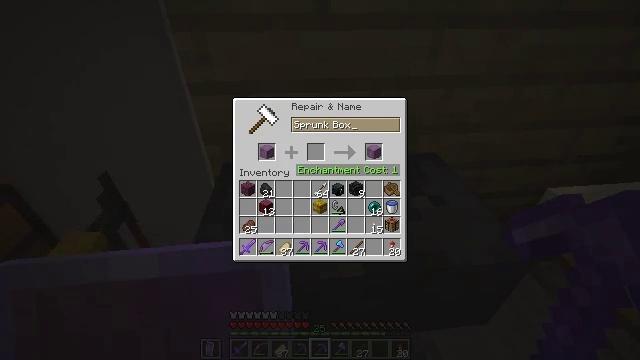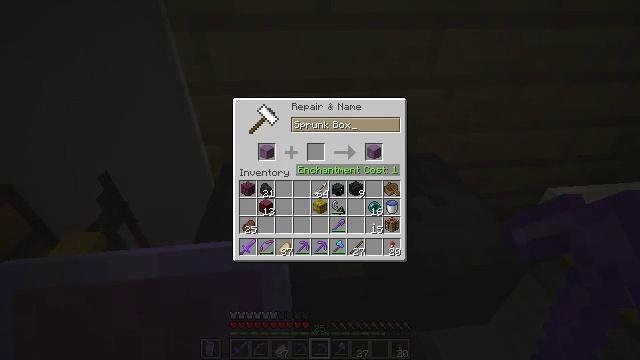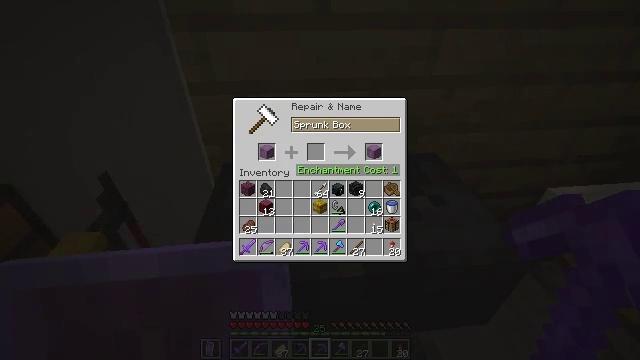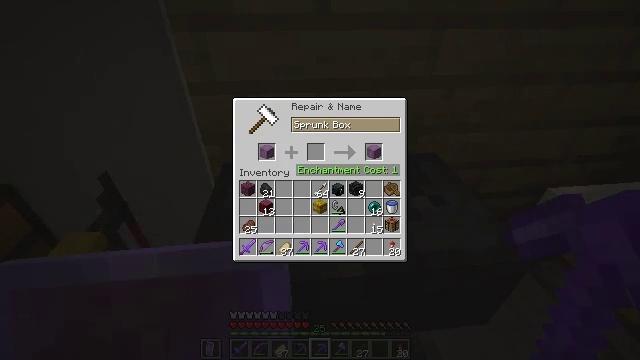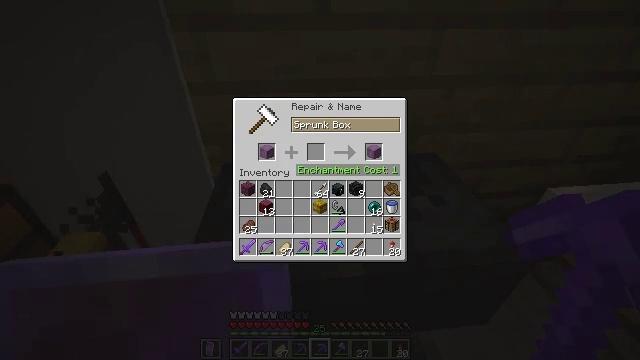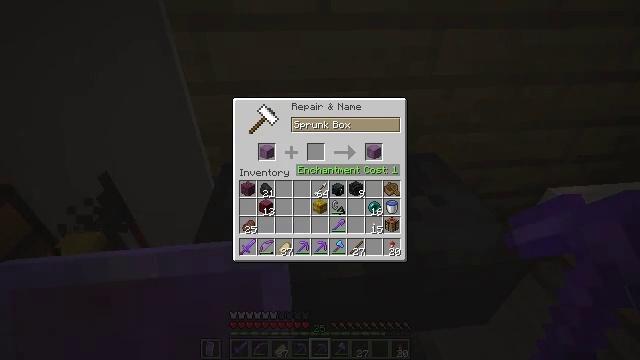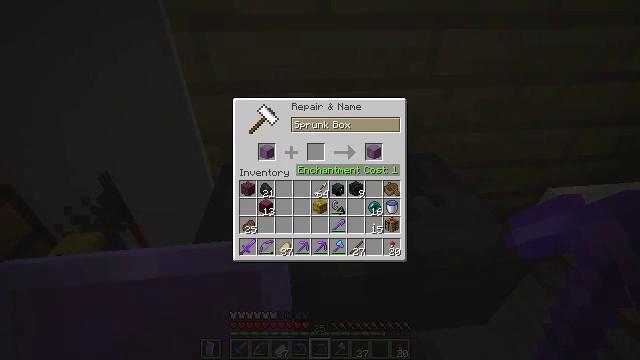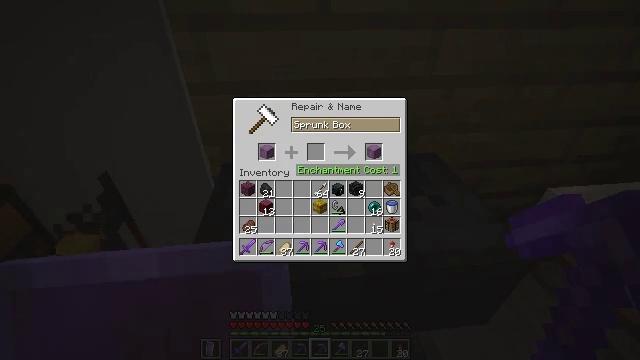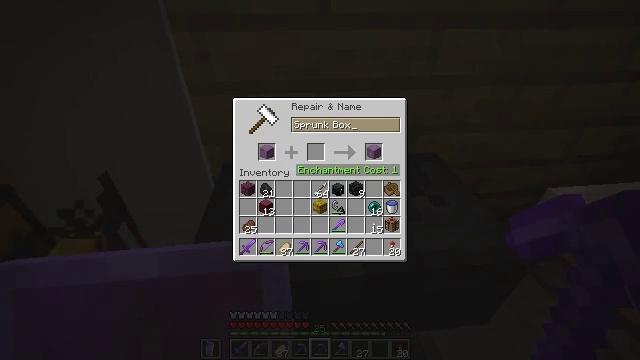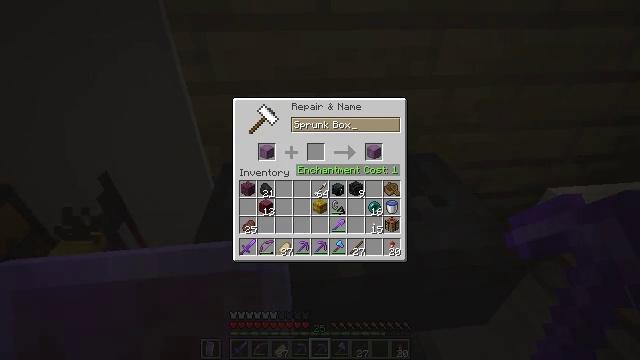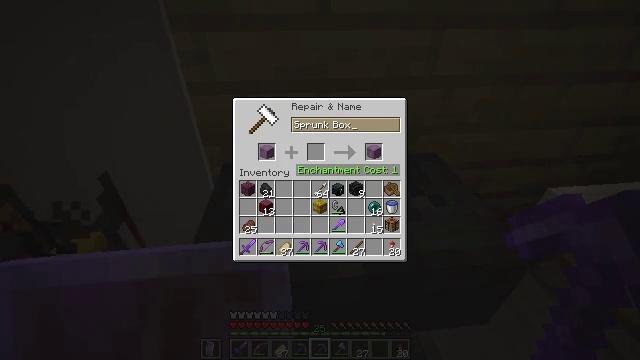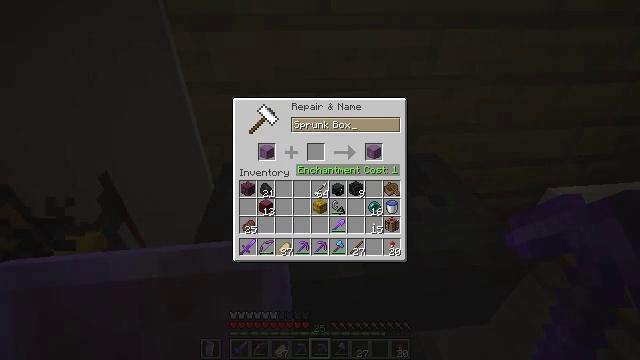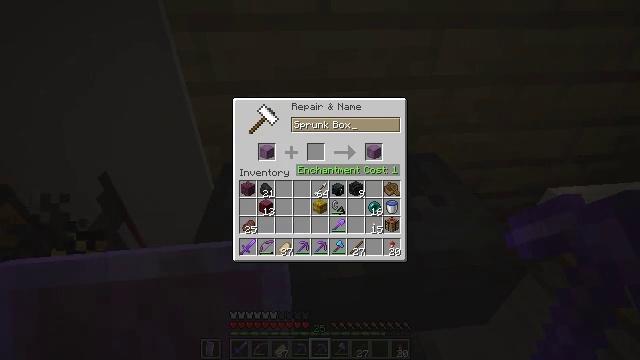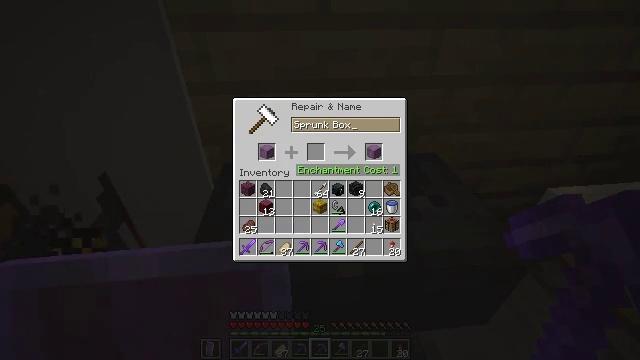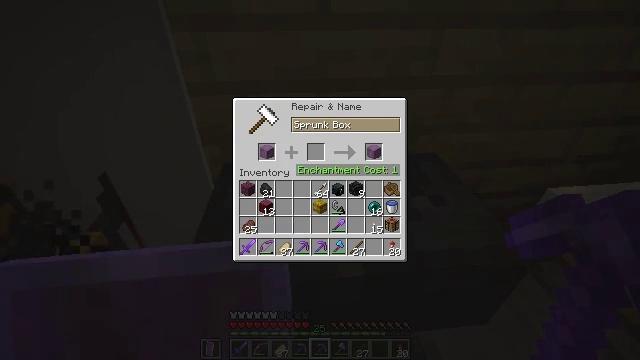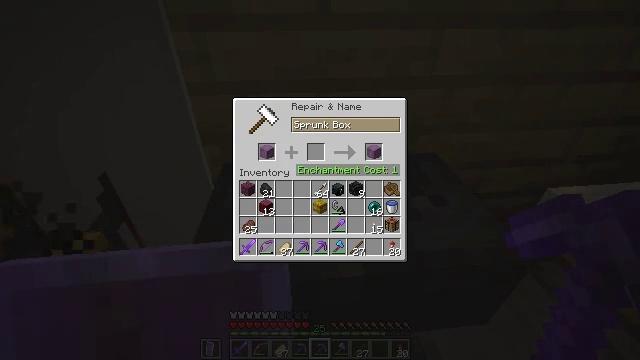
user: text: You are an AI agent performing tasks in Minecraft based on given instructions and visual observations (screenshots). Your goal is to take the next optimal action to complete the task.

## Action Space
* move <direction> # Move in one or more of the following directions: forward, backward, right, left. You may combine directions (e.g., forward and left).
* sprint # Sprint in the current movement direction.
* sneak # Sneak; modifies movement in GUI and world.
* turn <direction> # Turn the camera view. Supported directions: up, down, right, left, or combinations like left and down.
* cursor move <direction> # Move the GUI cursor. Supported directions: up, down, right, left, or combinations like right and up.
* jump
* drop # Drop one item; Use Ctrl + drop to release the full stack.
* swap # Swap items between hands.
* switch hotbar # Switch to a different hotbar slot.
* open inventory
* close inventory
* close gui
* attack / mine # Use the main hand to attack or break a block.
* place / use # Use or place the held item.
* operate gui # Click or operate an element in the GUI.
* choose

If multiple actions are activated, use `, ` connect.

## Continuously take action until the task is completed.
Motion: motion action
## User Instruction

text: Combine ingredients to make magenta dye.
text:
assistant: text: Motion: no_op
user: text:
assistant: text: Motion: no_op
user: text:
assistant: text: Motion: no_op
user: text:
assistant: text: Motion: no_op
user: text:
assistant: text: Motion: no_op
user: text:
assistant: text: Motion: no_op
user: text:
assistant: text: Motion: no_op
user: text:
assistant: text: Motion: no_op
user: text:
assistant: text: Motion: no_op
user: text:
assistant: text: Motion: no_op
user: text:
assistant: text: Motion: no_op
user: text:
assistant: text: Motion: no_op
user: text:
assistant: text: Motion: no_op
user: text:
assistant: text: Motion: no_op
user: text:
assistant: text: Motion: no_op
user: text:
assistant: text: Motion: no_op
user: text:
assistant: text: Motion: no_op
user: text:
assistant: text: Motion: no_op
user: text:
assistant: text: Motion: no_op
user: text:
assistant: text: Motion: no_op
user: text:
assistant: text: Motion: no_op
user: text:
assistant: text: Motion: no_op
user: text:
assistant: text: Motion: no_op
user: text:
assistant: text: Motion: no_op
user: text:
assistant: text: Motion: no_op
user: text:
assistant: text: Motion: no_op
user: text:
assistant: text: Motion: no_op
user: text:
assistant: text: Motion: no_op
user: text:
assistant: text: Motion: no_op
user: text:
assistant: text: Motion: no_op